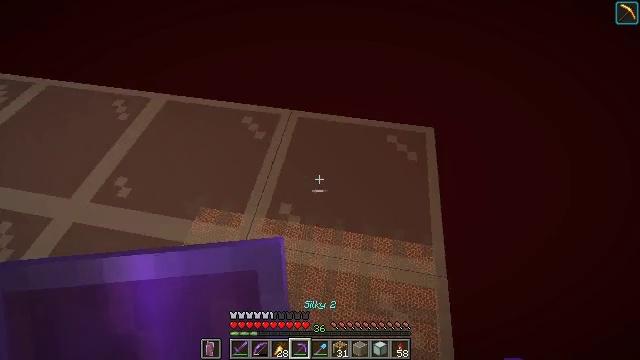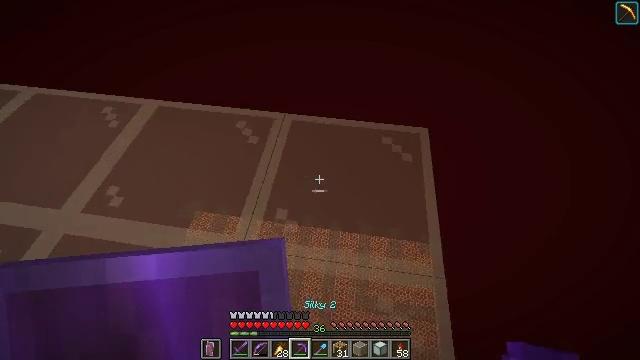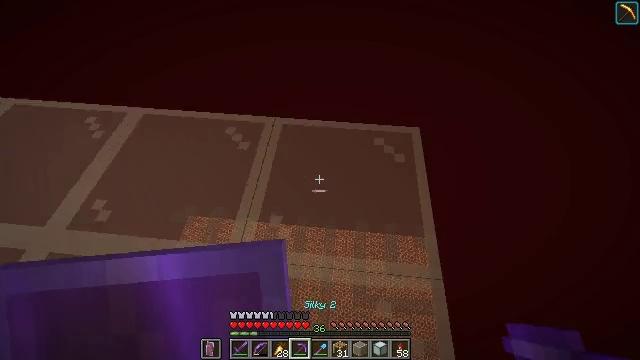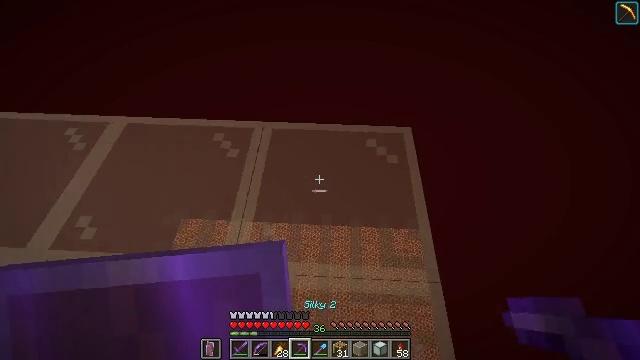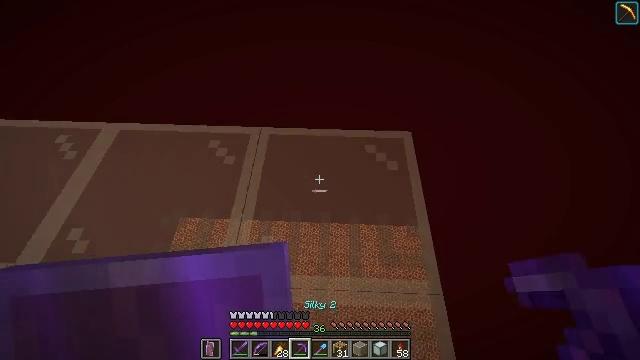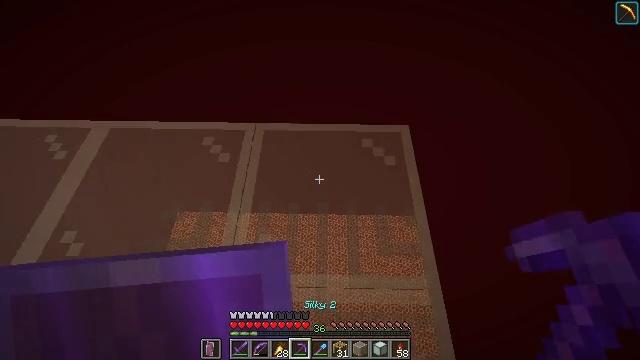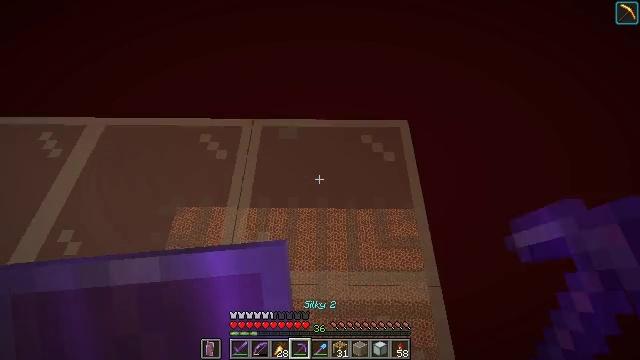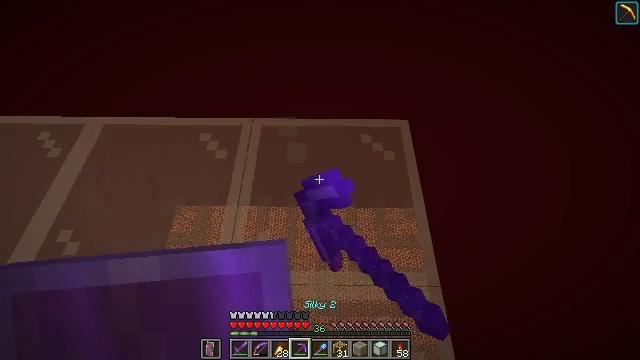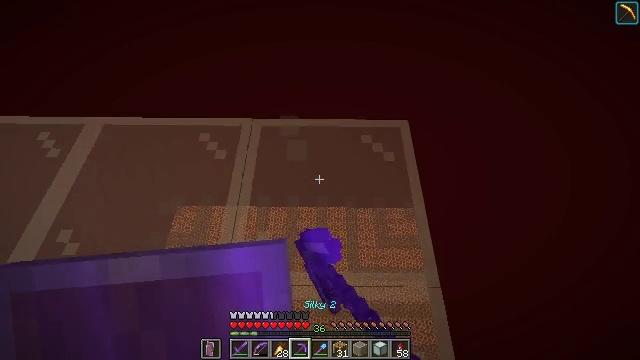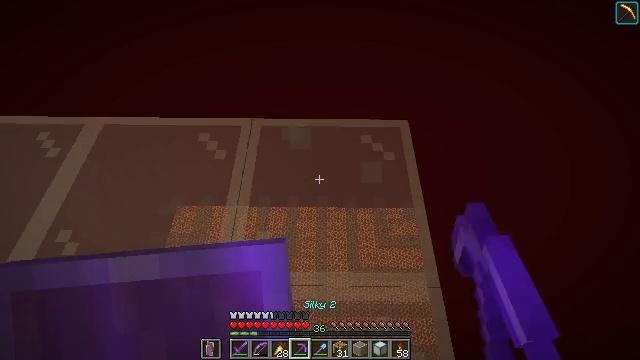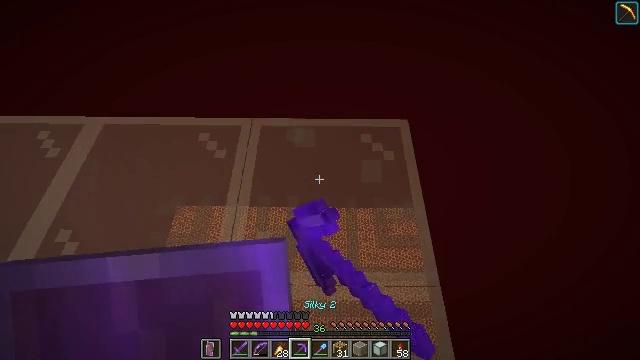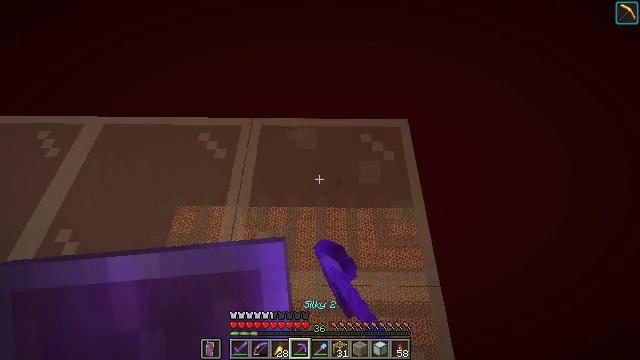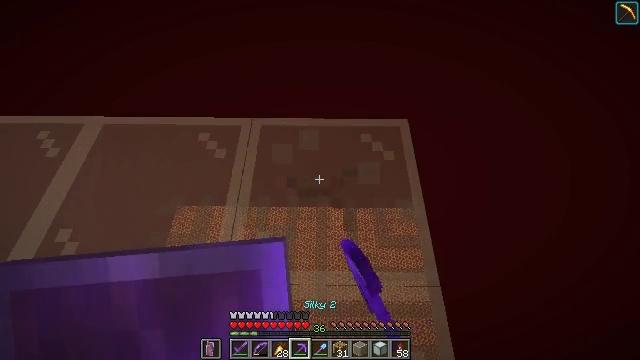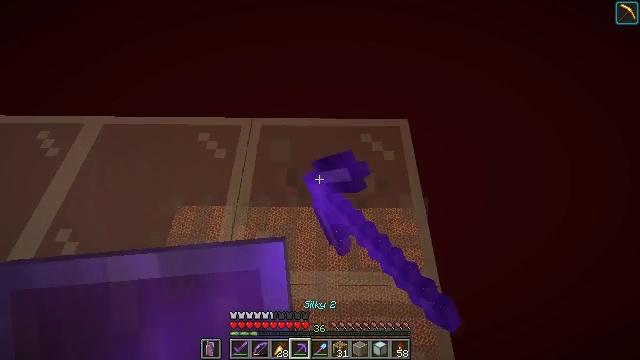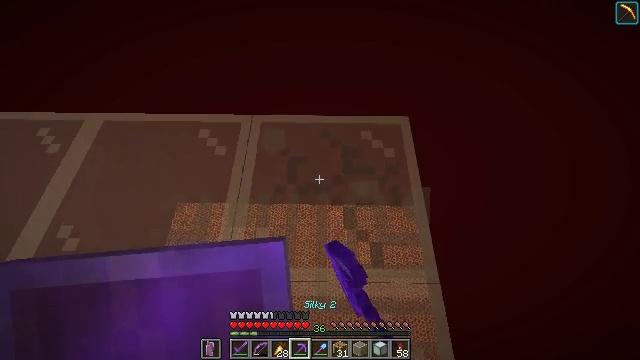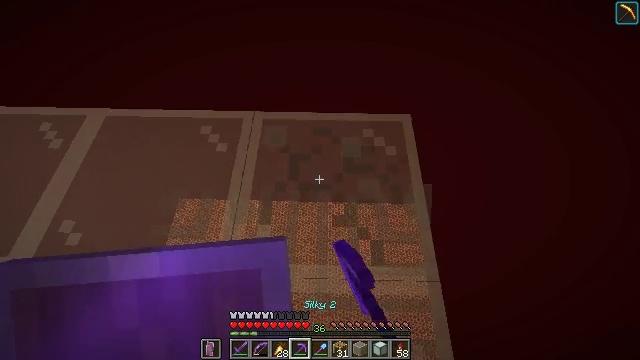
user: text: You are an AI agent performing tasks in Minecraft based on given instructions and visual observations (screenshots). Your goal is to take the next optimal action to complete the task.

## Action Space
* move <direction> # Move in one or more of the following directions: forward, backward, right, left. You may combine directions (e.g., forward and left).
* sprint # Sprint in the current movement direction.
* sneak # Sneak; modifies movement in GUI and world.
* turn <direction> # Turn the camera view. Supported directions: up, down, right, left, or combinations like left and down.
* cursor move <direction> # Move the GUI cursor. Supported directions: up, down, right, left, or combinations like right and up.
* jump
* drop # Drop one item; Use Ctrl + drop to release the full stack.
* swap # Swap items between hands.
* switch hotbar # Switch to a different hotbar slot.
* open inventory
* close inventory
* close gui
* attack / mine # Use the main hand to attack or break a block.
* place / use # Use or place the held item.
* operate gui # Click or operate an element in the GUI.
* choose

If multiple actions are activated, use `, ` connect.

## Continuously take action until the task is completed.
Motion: motion action
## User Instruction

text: Mine the white stained glass to recycle it.
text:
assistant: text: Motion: move forward, sneak, turn right
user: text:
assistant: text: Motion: move forward, sneak, turn right
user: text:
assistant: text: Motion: move forward, sneak, turn right
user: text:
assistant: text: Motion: move forward, sneak
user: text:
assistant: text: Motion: sneak, turn right and down
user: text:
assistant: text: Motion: sneak, turn down, attack / mine
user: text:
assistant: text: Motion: sneak, attack / mine
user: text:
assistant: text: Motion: sneak, attack / mine
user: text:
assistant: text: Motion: sneak, attack / mine
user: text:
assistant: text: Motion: sneak, attack / mine
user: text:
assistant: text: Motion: sneak, attack / mine
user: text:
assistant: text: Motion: sneak, attack / mine
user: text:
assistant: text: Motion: sneak, attack / mine
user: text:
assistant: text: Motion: sneak, attack / mine
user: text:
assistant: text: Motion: sneak, attack / mine
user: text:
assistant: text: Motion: sneak, attack / mine
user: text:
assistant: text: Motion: sneak, attack / mine
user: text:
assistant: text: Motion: sneak, attack / mine
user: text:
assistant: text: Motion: sneak, attack / mine
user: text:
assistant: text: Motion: sneak, attack / mine
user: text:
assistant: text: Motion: move forward, sneak
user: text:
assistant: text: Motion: sneak